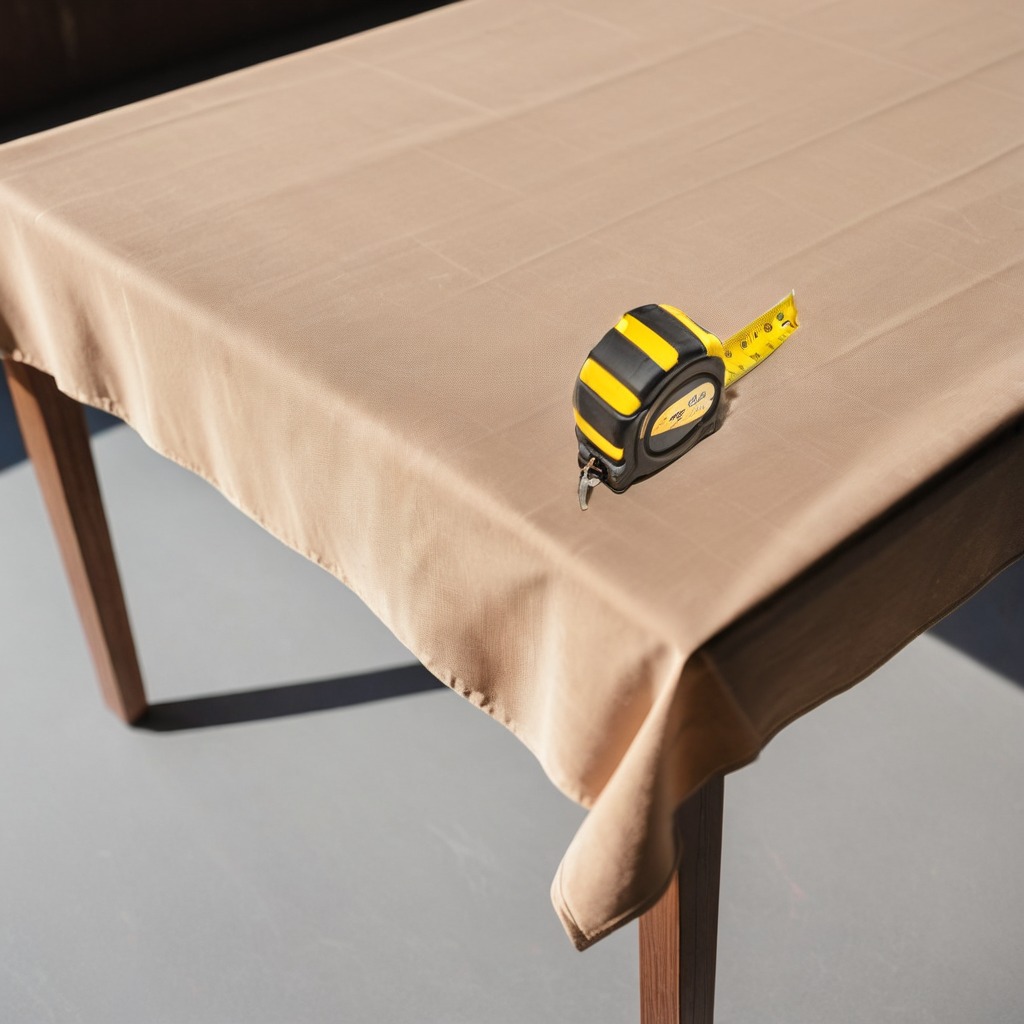
A measuring tape lies on the wooden table.